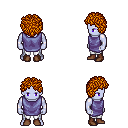
a pixel art fantasy rpg character, male body template, dark elf, purple skin, chain tabard jacket, white pants, dark blonde curly afro hairstyle, brown shoes, four views (front, back, left, right), 2x2 character sprite sheet, small pixel art, hard edges, no anti-aliasing